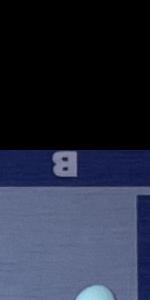
Label: Empty